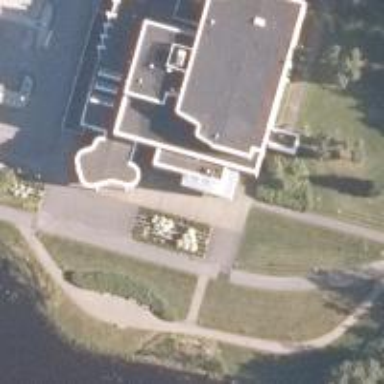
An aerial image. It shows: Building that serves as conference center and tourist attraction.